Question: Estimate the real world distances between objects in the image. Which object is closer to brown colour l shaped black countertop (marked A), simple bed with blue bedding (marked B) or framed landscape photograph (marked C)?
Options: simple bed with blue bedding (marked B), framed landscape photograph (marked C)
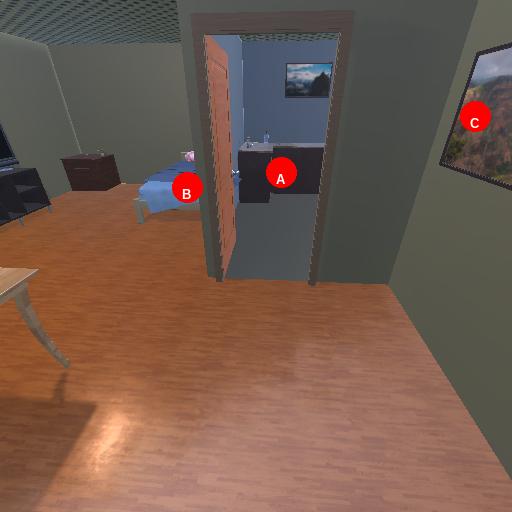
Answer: simple bed with blue bedding (marked B)